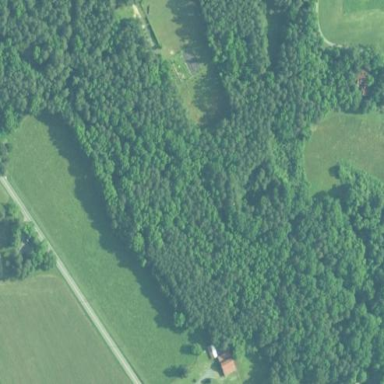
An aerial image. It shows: Mixed woodland area with variety of leaf types and cycles.